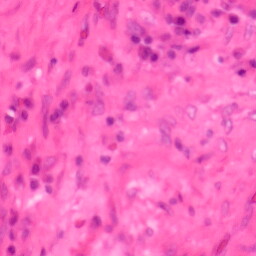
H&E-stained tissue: Colon